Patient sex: M
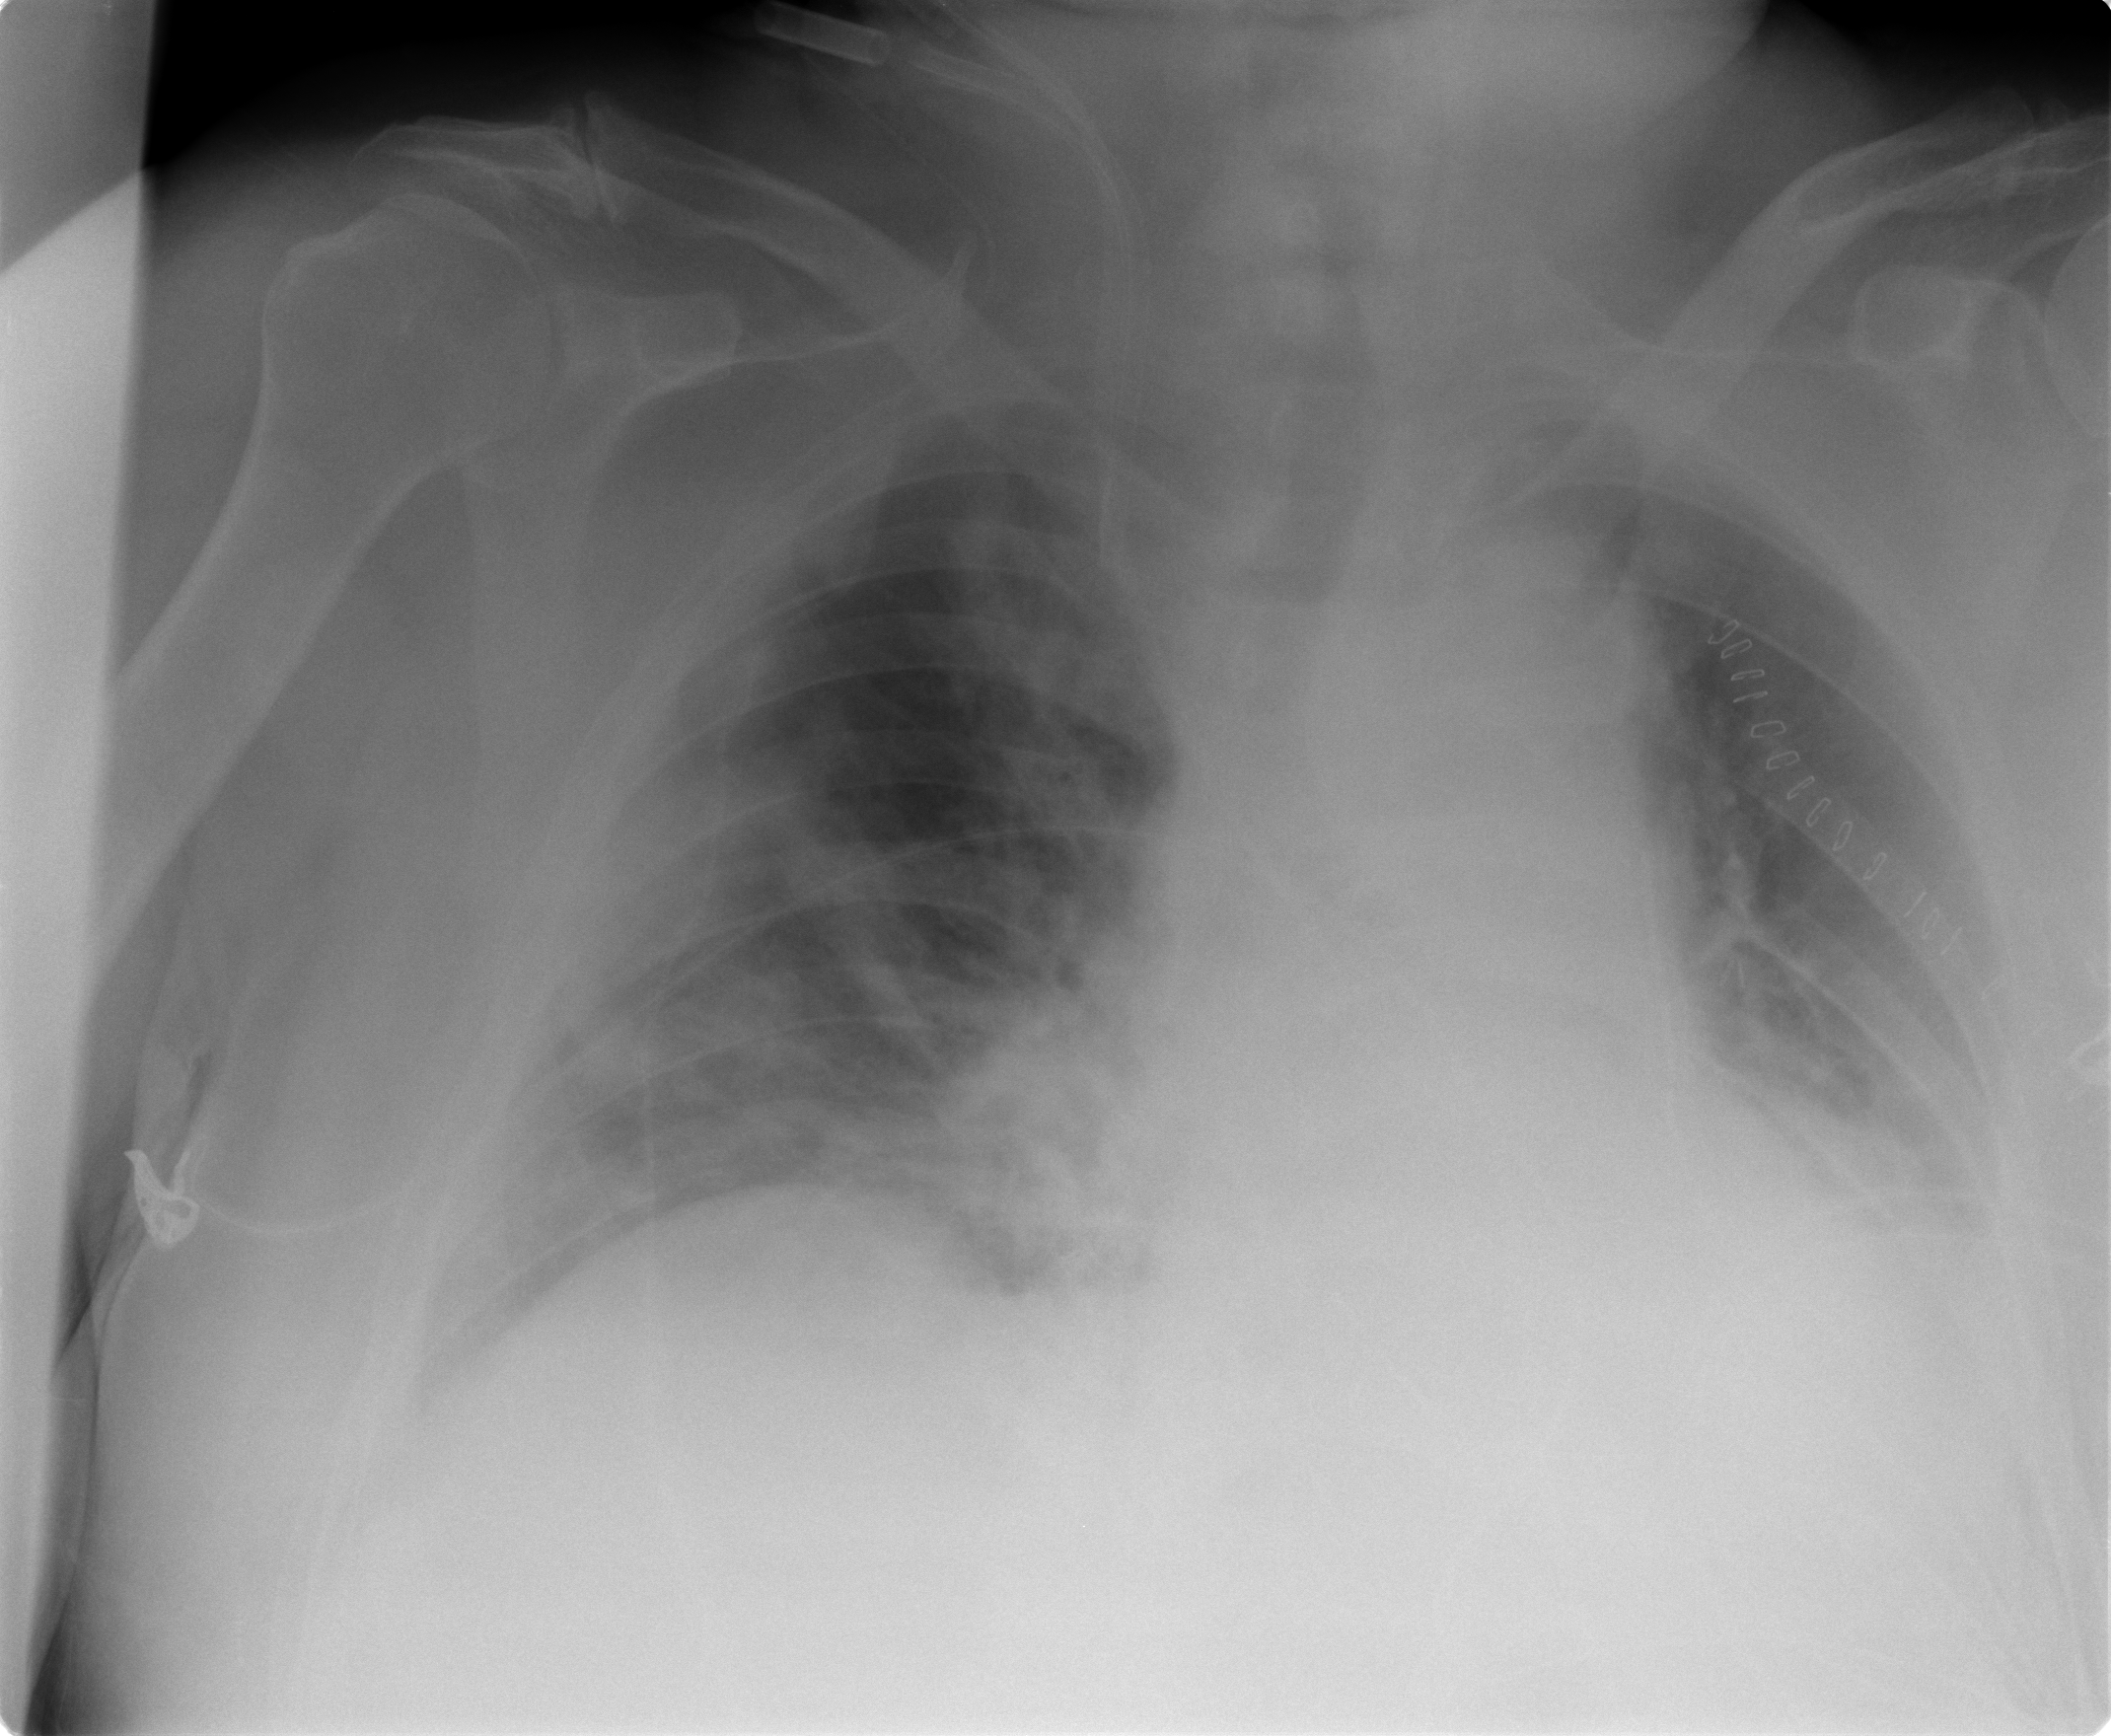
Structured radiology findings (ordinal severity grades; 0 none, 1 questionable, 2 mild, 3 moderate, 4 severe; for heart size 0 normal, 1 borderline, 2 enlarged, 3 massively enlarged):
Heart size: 0
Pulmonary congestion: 3
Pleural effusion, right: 2
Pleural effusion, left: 2
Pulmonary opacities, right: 3
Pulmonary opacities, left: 0
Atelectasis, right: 2
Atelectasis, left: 2